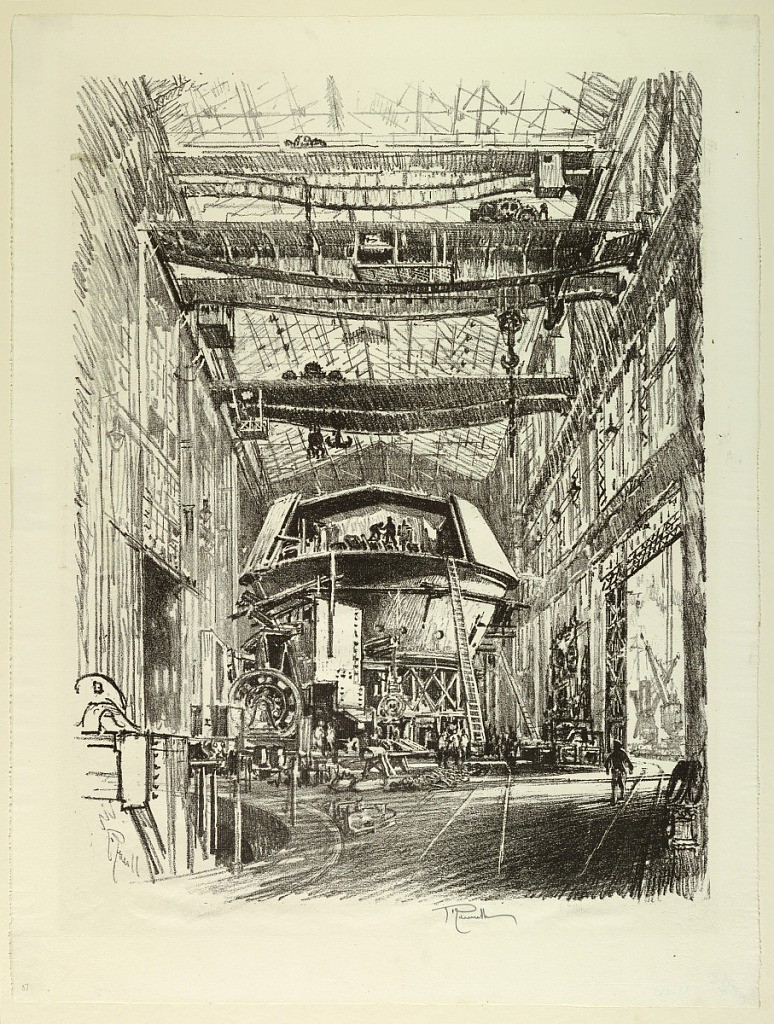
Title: Building the Great Turret
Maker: Joseph Pennell, American, active England, 1857–1926
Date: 1916
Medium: Lithograph on paper
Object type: Print
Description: Part of the great turret in center. Derricks above either side, inside walls of shed with a door at right.